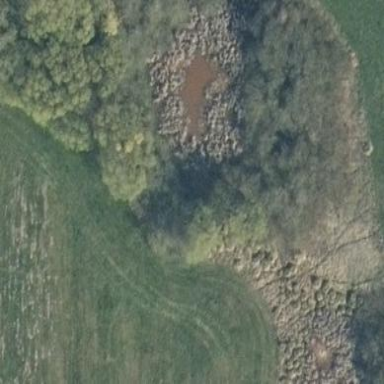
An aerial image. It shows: Fen wetland area.